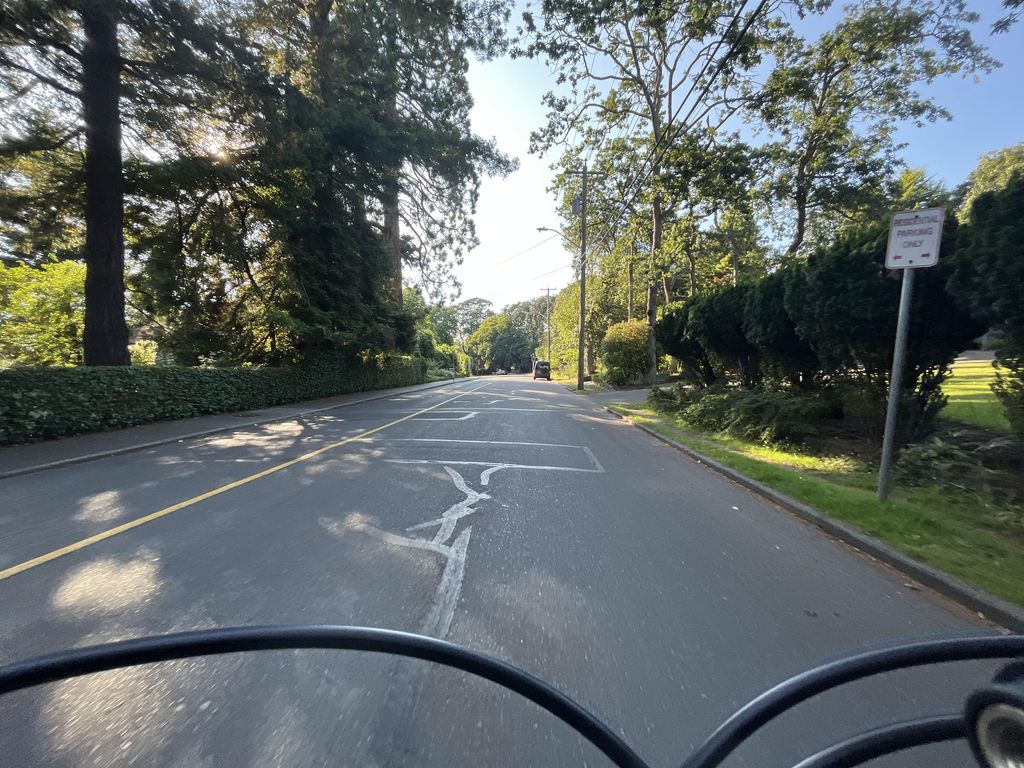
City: victoria